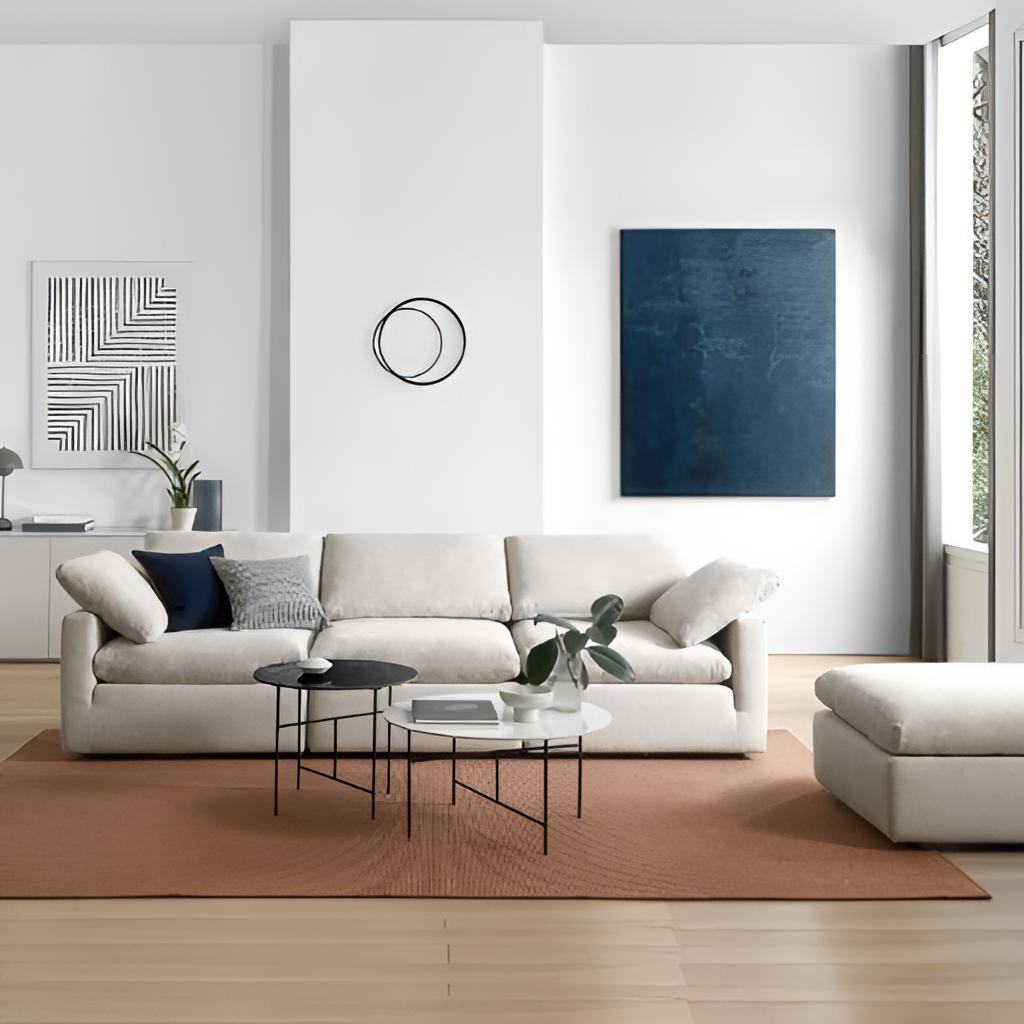
fabric sectional sofa, living room, wood flooring, with plank pattern, contemporary, white paint wallpaper, with solid pattern